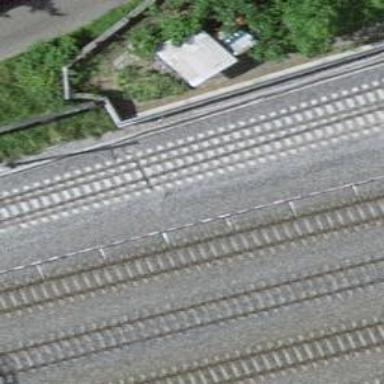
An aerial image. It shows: Single railway track with electrification through contact line.